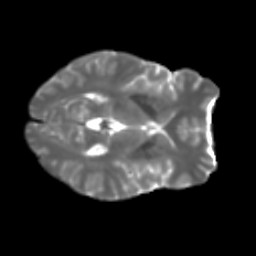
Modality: T2w
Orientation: axial
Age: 33
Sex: female
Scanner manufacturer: ge
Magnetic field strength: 3 T
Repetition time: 7.8 s
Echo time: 0.0606 s